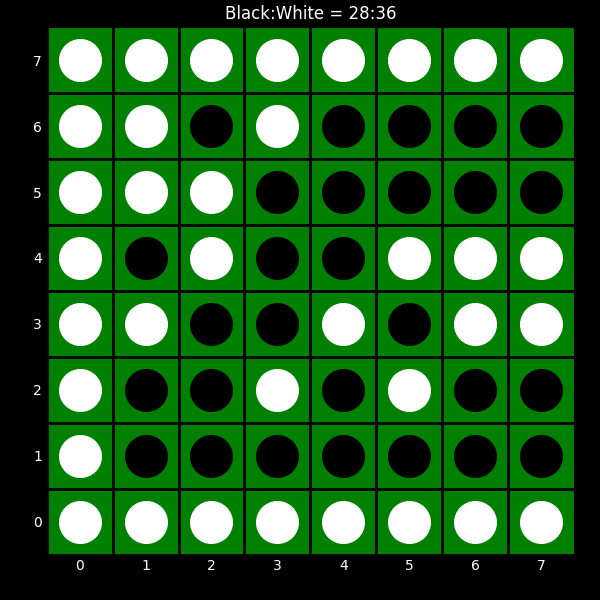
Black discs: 28
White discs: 36